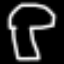
Label: mushroom